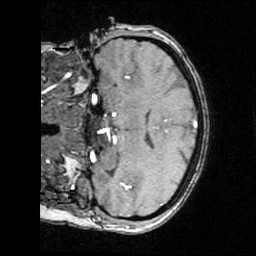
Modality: angio
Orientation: coronal
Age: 29
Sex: female
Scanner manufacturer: siemens
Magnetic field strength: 3 T
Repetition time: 0.025 s
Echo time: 0.00334 s